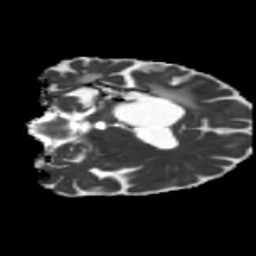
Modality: MD
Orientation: coronal
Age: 53
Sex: female
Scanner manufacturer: siemens
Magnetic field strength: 3 T
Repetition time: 5.25 s
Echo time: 0.08 s